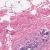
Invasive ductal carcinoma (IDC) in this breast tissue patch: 0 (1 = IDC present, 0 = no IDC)